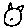
Label: cat